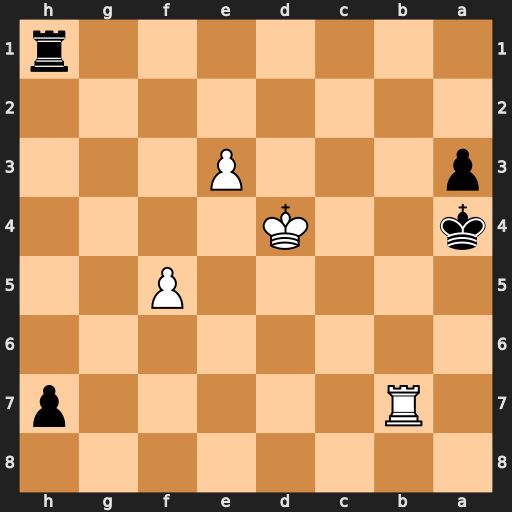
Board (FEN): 8/1R5p/8/5P2/k2K4/p3P3/8/7r
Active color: b
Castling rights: -
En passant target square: -
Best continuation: a2 Ra7+ Kb3